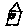
Label: house